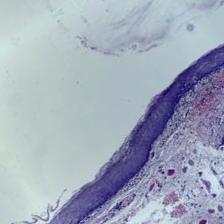
Diagnosis: Normal